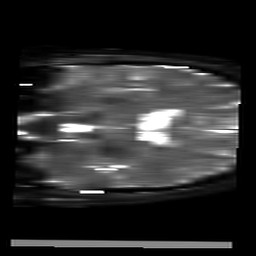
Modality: T2starmap
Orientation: coronal
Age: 41
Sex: male
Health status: ill